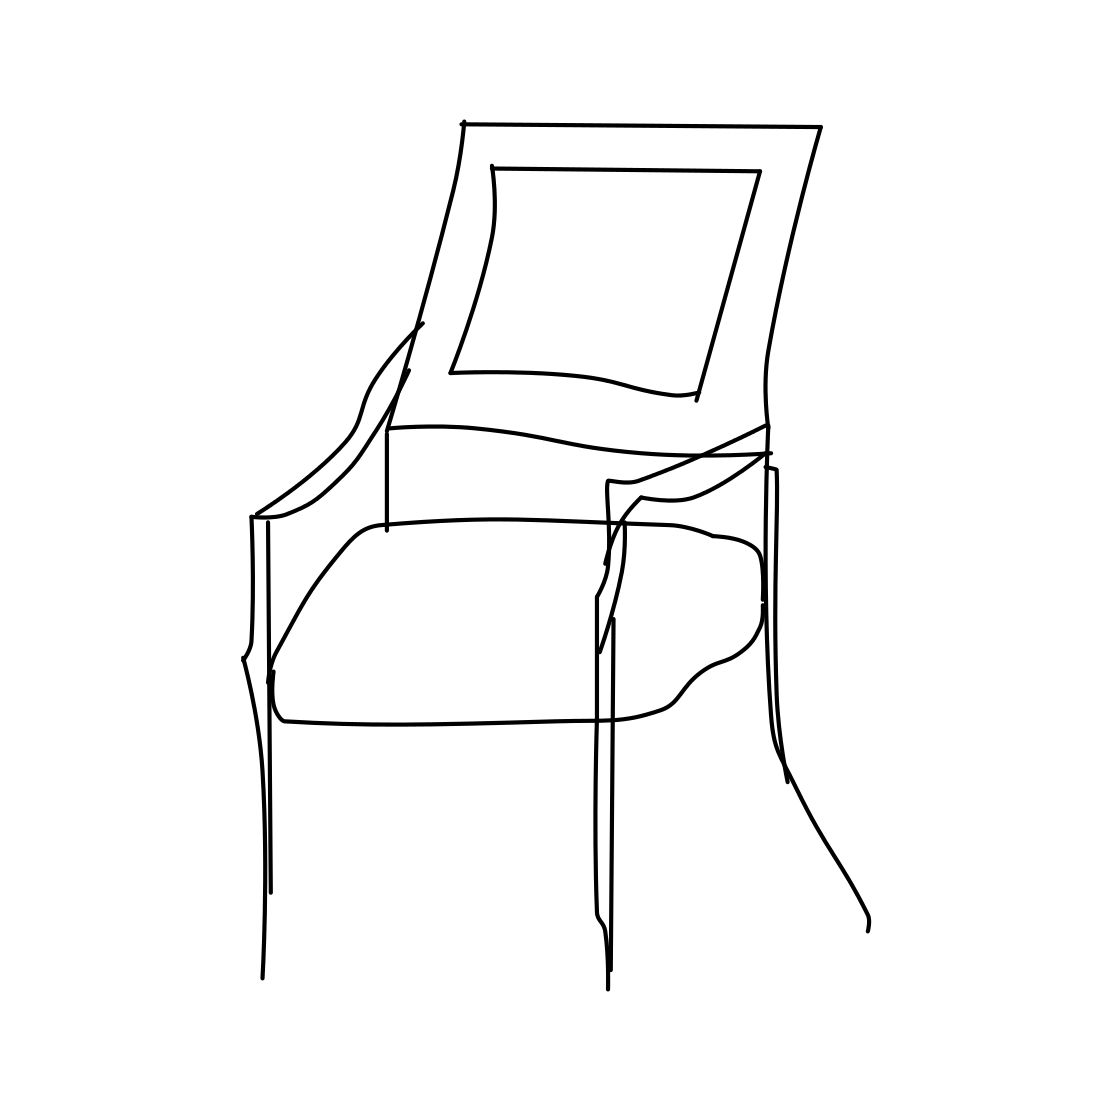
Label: armchair